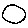
Label: circle